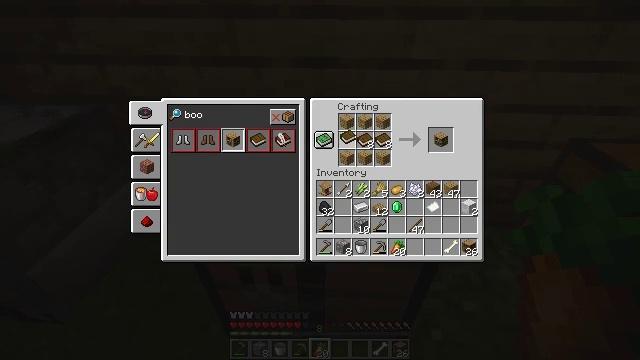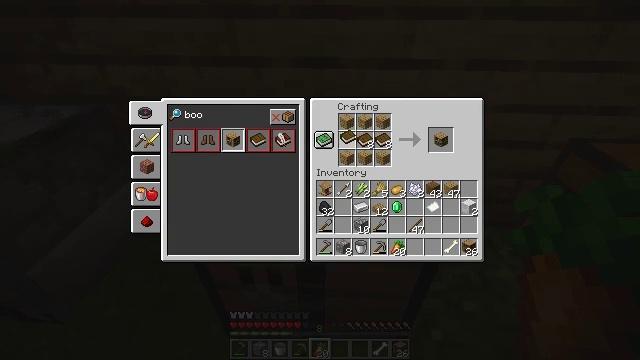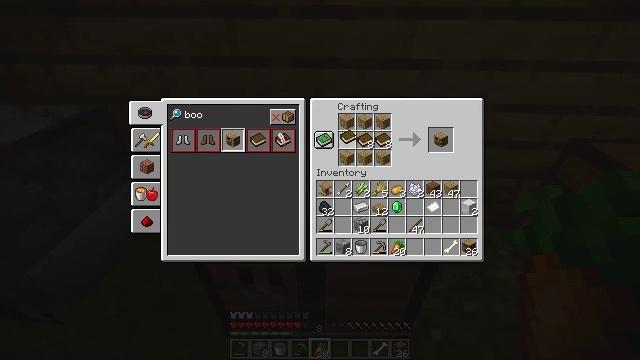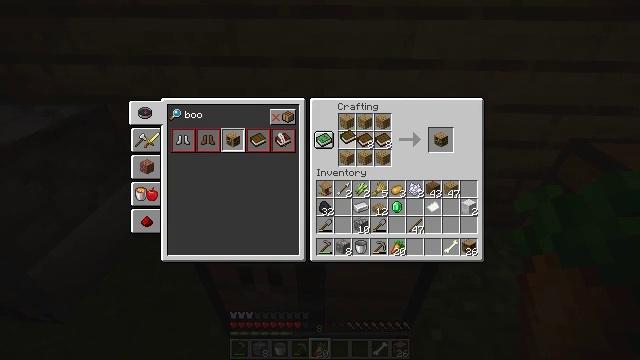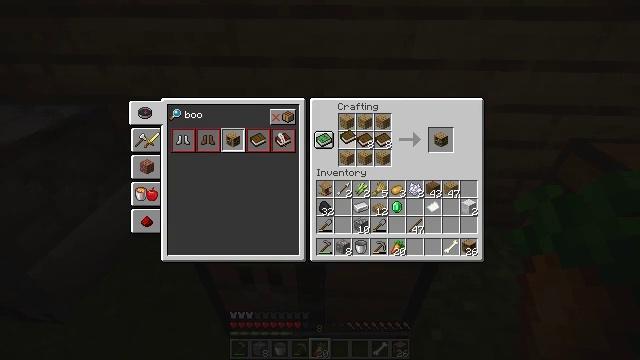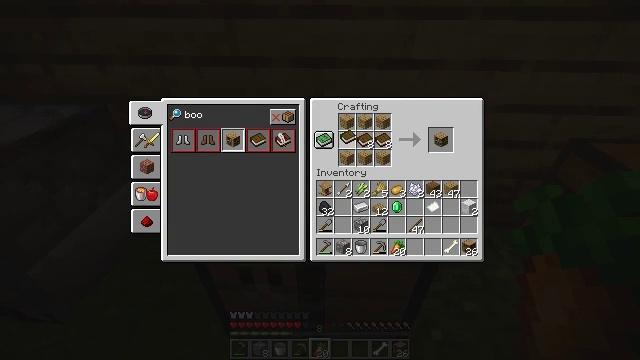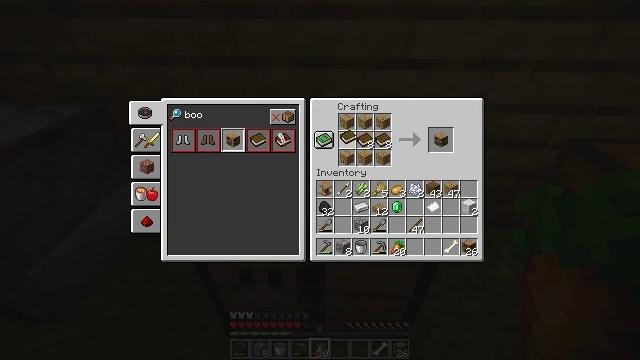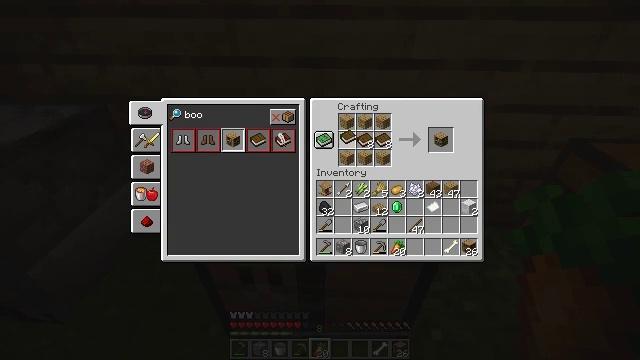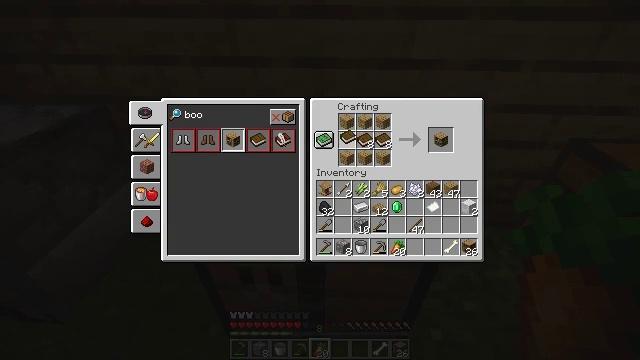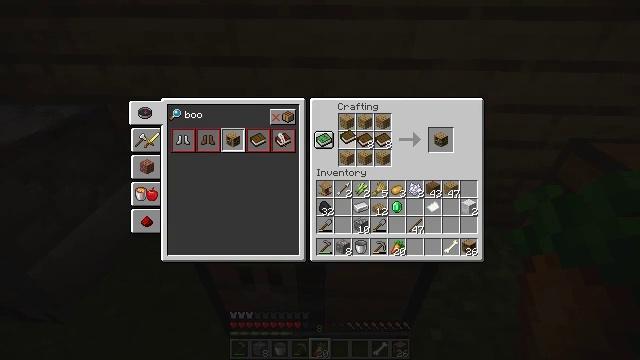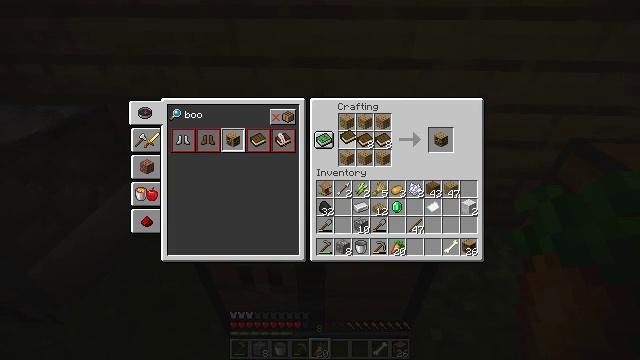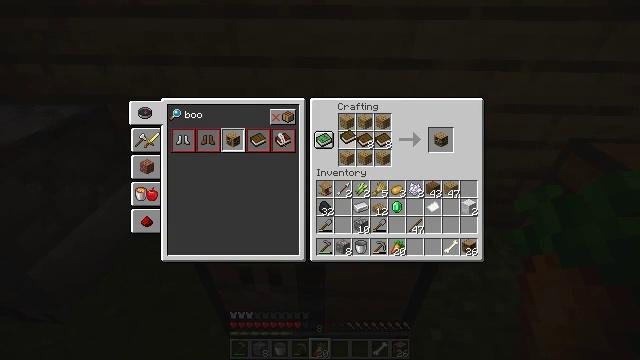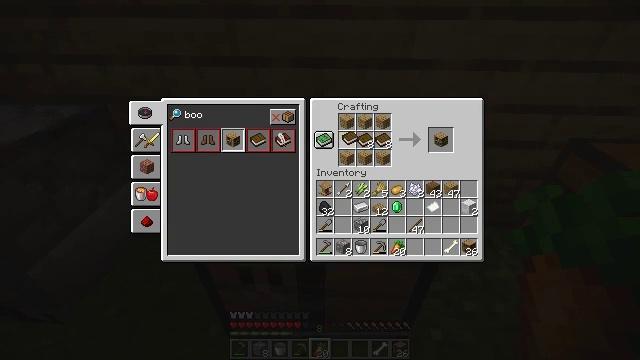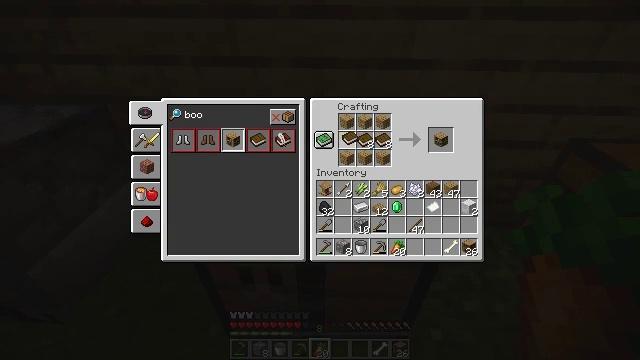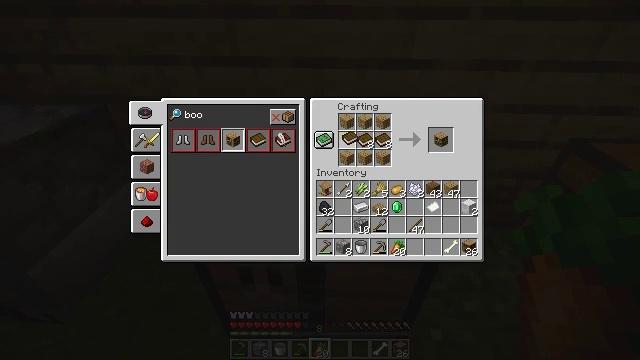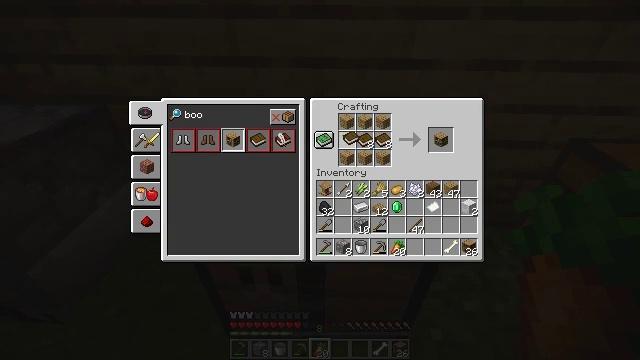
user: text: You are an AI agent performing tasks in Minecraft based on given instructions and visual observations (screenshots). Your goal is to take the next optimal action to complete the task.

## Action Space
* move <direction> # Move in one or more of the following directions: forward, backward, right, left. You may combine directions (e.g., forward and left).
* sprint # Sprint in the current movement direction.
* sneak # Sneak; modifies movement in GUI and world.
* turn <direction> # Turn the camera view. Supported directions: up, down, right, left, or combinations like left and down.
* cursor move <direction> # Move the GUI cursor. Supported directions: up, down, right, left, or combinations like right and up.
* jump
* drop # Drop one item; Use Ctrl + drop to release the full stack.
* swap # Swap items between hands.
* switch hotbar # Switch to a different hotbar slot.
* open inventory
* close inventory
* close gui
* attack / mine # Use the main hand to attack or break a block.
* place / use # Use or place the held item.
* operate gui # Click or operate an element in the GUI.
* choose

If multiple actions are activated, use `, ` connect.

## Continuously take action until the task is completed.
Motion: motion action
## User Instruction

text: Open a crafting table to craft a bookshelf.
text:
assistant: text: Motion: choose
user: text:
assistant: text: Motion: choose
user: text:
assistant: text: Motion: choose
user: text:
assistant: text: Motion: choose
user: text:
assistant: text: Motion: choose
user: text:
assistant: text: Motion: choose
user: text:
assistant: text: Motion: choose
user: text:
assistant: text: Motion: choose
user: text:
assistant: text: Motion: choose
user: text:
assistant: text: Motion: choose
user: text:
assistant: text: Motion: choose
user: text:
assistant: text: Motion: choose
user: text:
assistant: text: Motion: choose
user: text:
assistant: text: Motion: choose
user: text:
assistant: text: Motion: choose
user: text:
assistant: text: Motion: choose
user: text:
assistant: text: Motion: choose
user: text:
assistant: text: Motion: choose
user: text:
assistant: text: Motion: no_op
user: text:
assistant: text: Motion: no_op
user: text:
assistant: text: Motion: no_op
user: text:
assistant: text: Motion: no_op
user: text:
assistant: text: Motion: no_op
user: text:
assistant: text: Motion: choose
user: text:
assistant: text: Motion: choose
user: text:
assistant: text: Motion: no_op
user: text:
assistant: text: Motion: no_op
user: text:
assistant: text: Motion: no_op
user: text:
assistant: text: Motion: no_op
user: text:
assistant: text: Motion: no_op